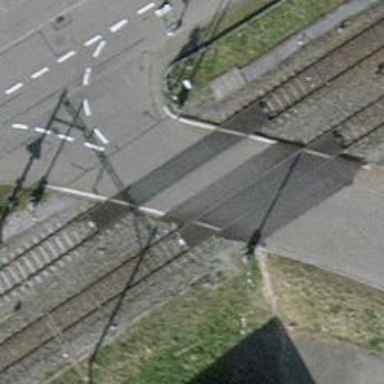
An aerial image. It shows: Level crossing along the railway.